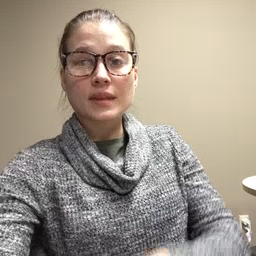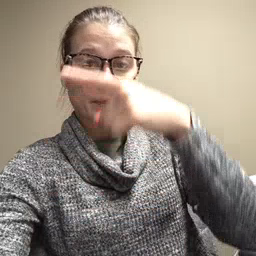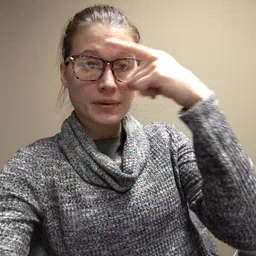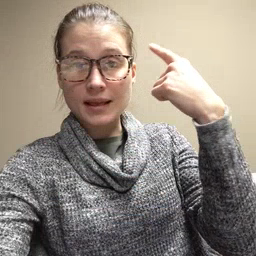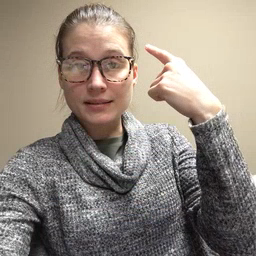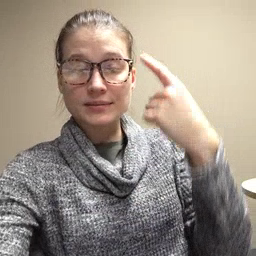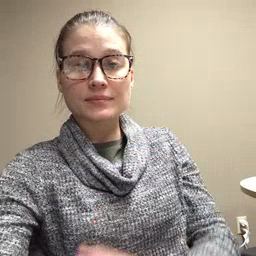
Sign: black